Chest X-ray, AP view. Patient: 55 years old, sex M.
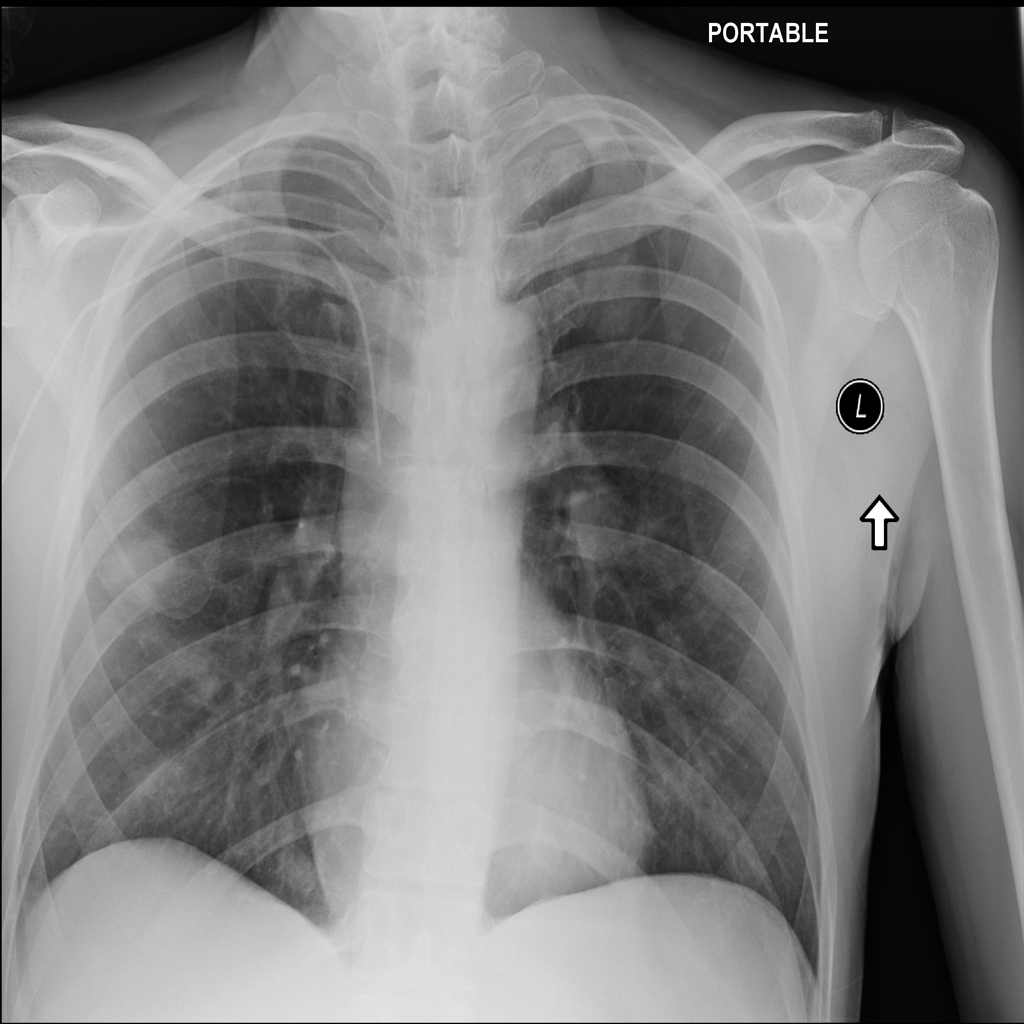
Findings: Nodule